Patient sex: F
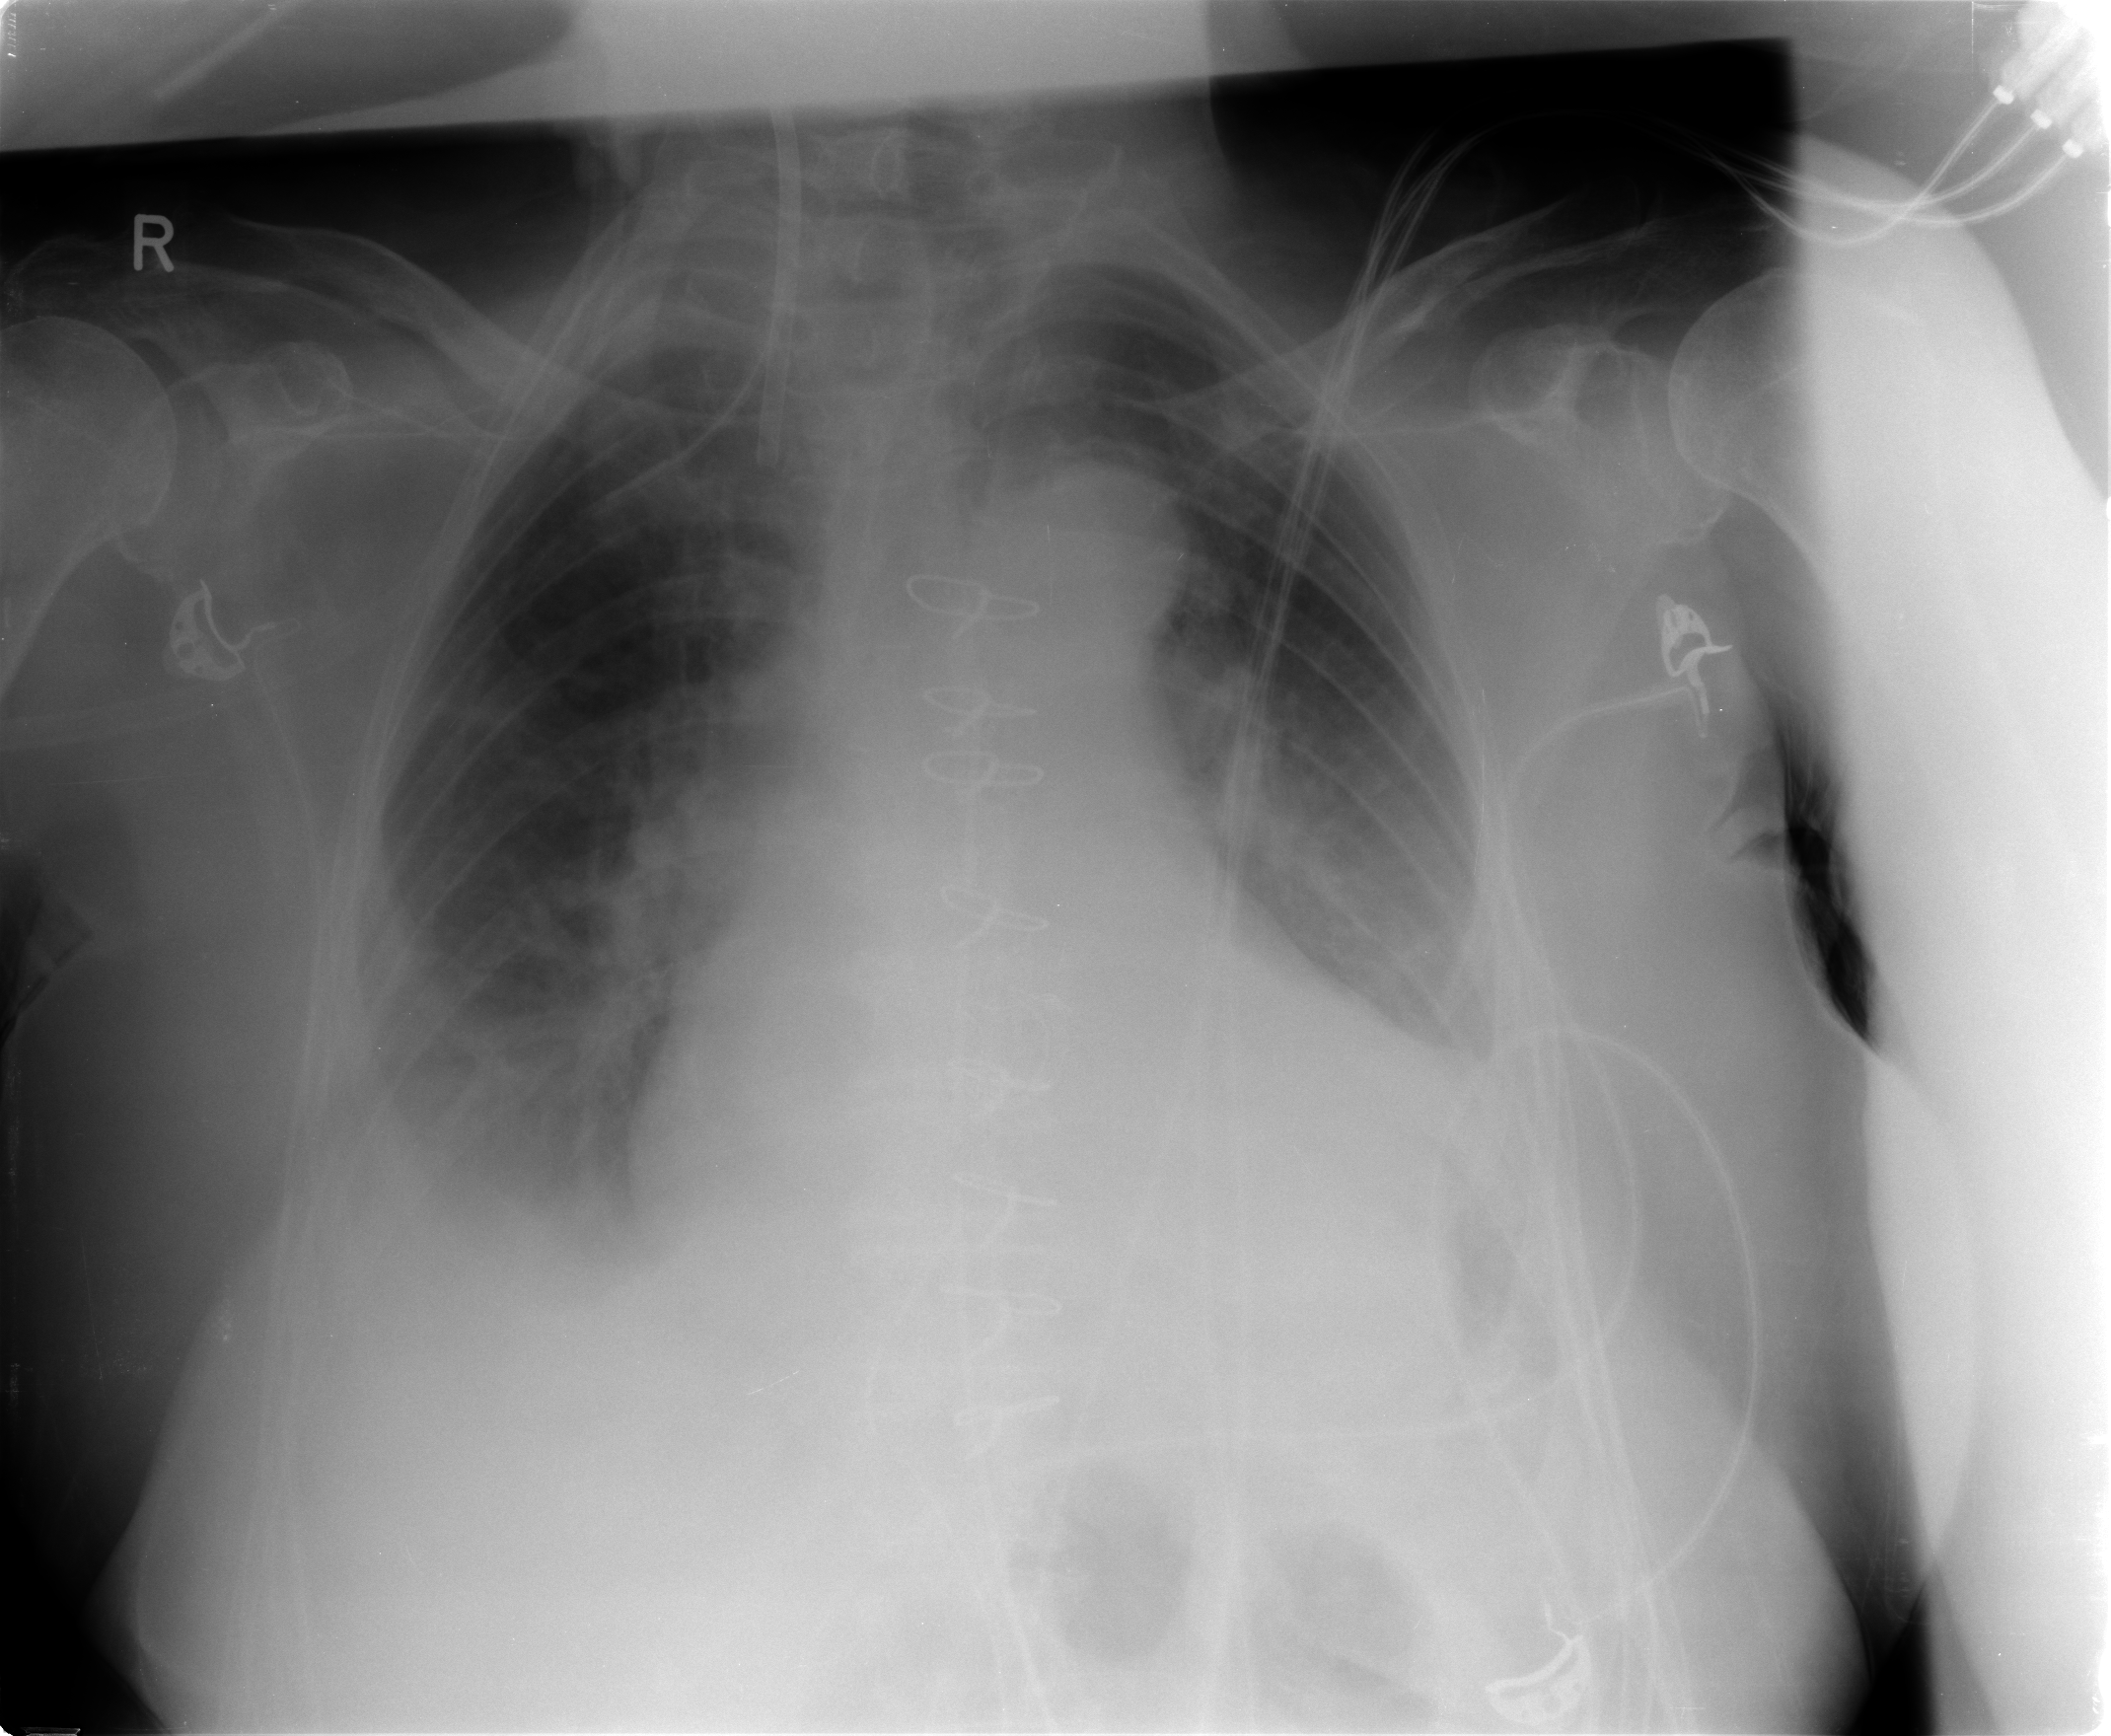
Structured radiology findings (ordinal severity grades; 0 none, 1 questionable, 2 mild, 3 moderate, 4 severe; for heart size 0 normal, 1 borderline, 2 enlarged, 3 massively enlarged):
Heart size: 2
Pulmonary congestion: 2
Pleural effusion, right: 2
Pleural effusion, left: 2
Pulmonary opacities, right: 1
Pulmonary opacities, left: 1
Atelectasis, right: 2
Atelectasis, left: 2